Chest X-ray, PA view. Patient: 58 years old, sex M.
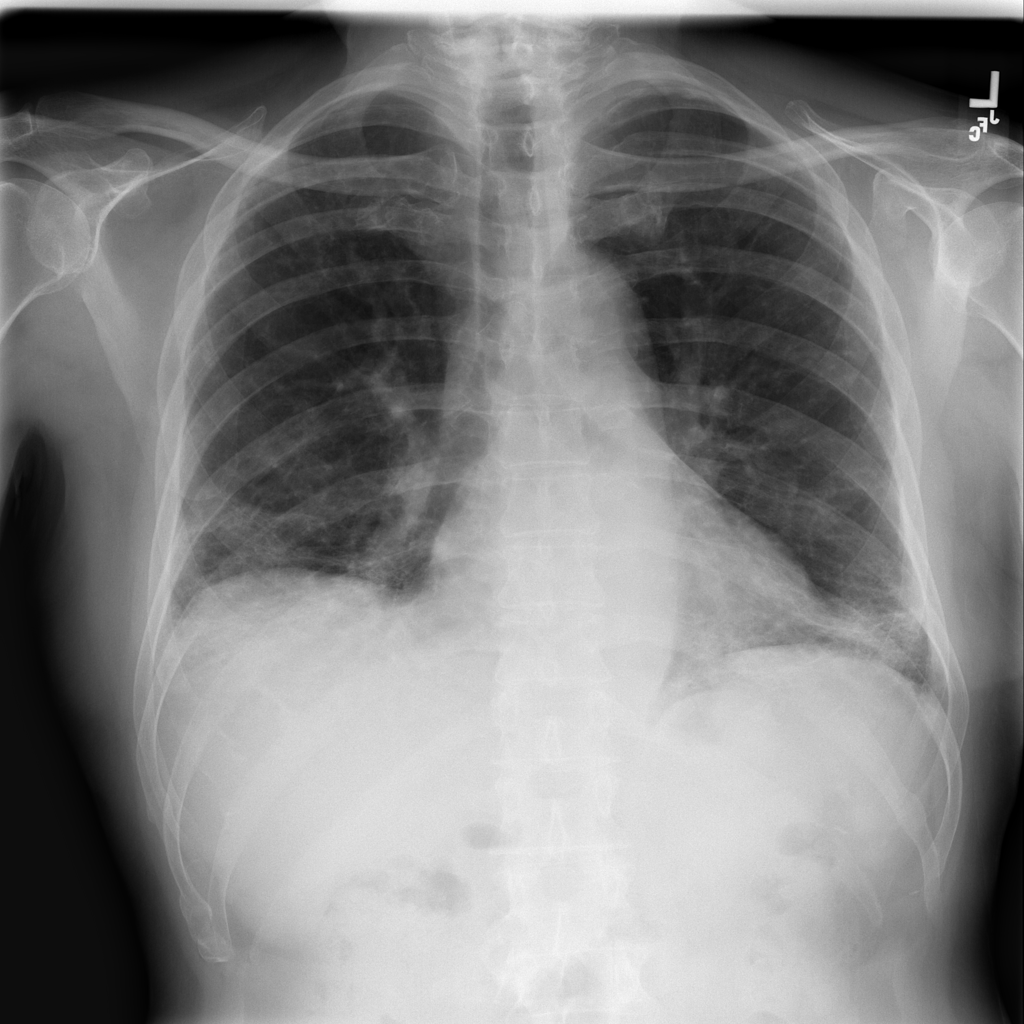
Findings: No Finding